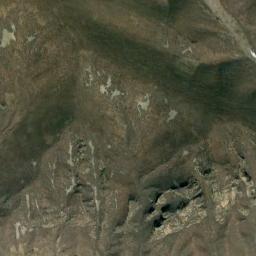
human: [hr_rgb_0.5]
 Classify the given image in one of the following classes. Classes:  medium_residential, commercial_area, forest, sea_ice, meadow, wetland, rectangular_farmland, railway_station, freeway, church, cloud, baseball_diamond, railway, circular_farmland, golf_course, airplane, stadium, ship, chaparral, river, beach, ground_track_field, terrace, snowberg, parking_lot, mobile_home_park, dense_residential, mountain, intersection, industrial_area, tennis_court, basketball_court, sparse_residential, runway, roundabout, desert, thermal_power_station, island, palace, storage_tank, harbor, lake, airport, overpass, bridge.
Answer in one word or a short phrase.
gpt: mountain